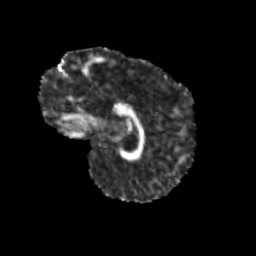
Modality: FA
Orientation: sagittal
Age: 11
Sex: male
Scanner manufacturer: siemens
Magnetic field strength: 3 T
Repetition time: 3.8 s
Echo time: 0.07 s